Interaction volume radius: 5 \u00c5
Interaction volume height: 10 \u00c5
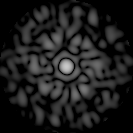
Disorder parameter: 0.7408